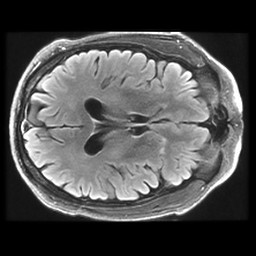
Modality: FLAIR
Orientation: axial
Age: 67
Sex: male
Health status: healthy
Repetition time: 12 s
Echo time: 0.09782 s